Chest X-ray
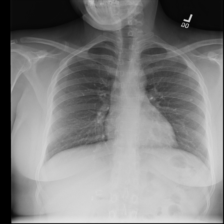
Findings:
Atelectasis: negative
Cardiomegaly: negative
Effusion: negative
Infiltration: negative
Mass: negative
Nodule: positive
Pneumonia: negative
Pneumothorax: negative
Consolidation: negative
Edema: negative
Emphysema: negative
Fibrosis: negative
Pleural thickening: negative
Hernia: negative